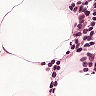
Metastatic tissue present: yes